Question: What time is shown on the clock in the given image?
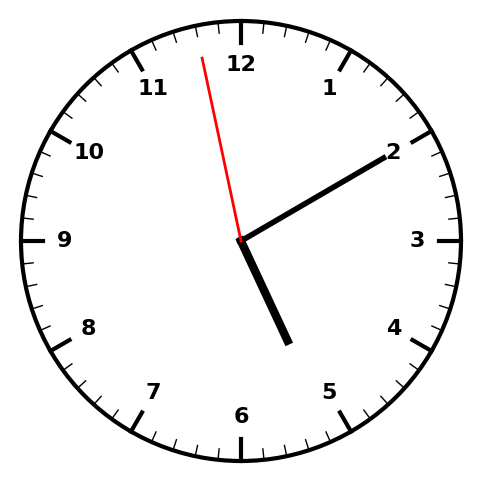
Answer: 05:09:58